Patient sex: M
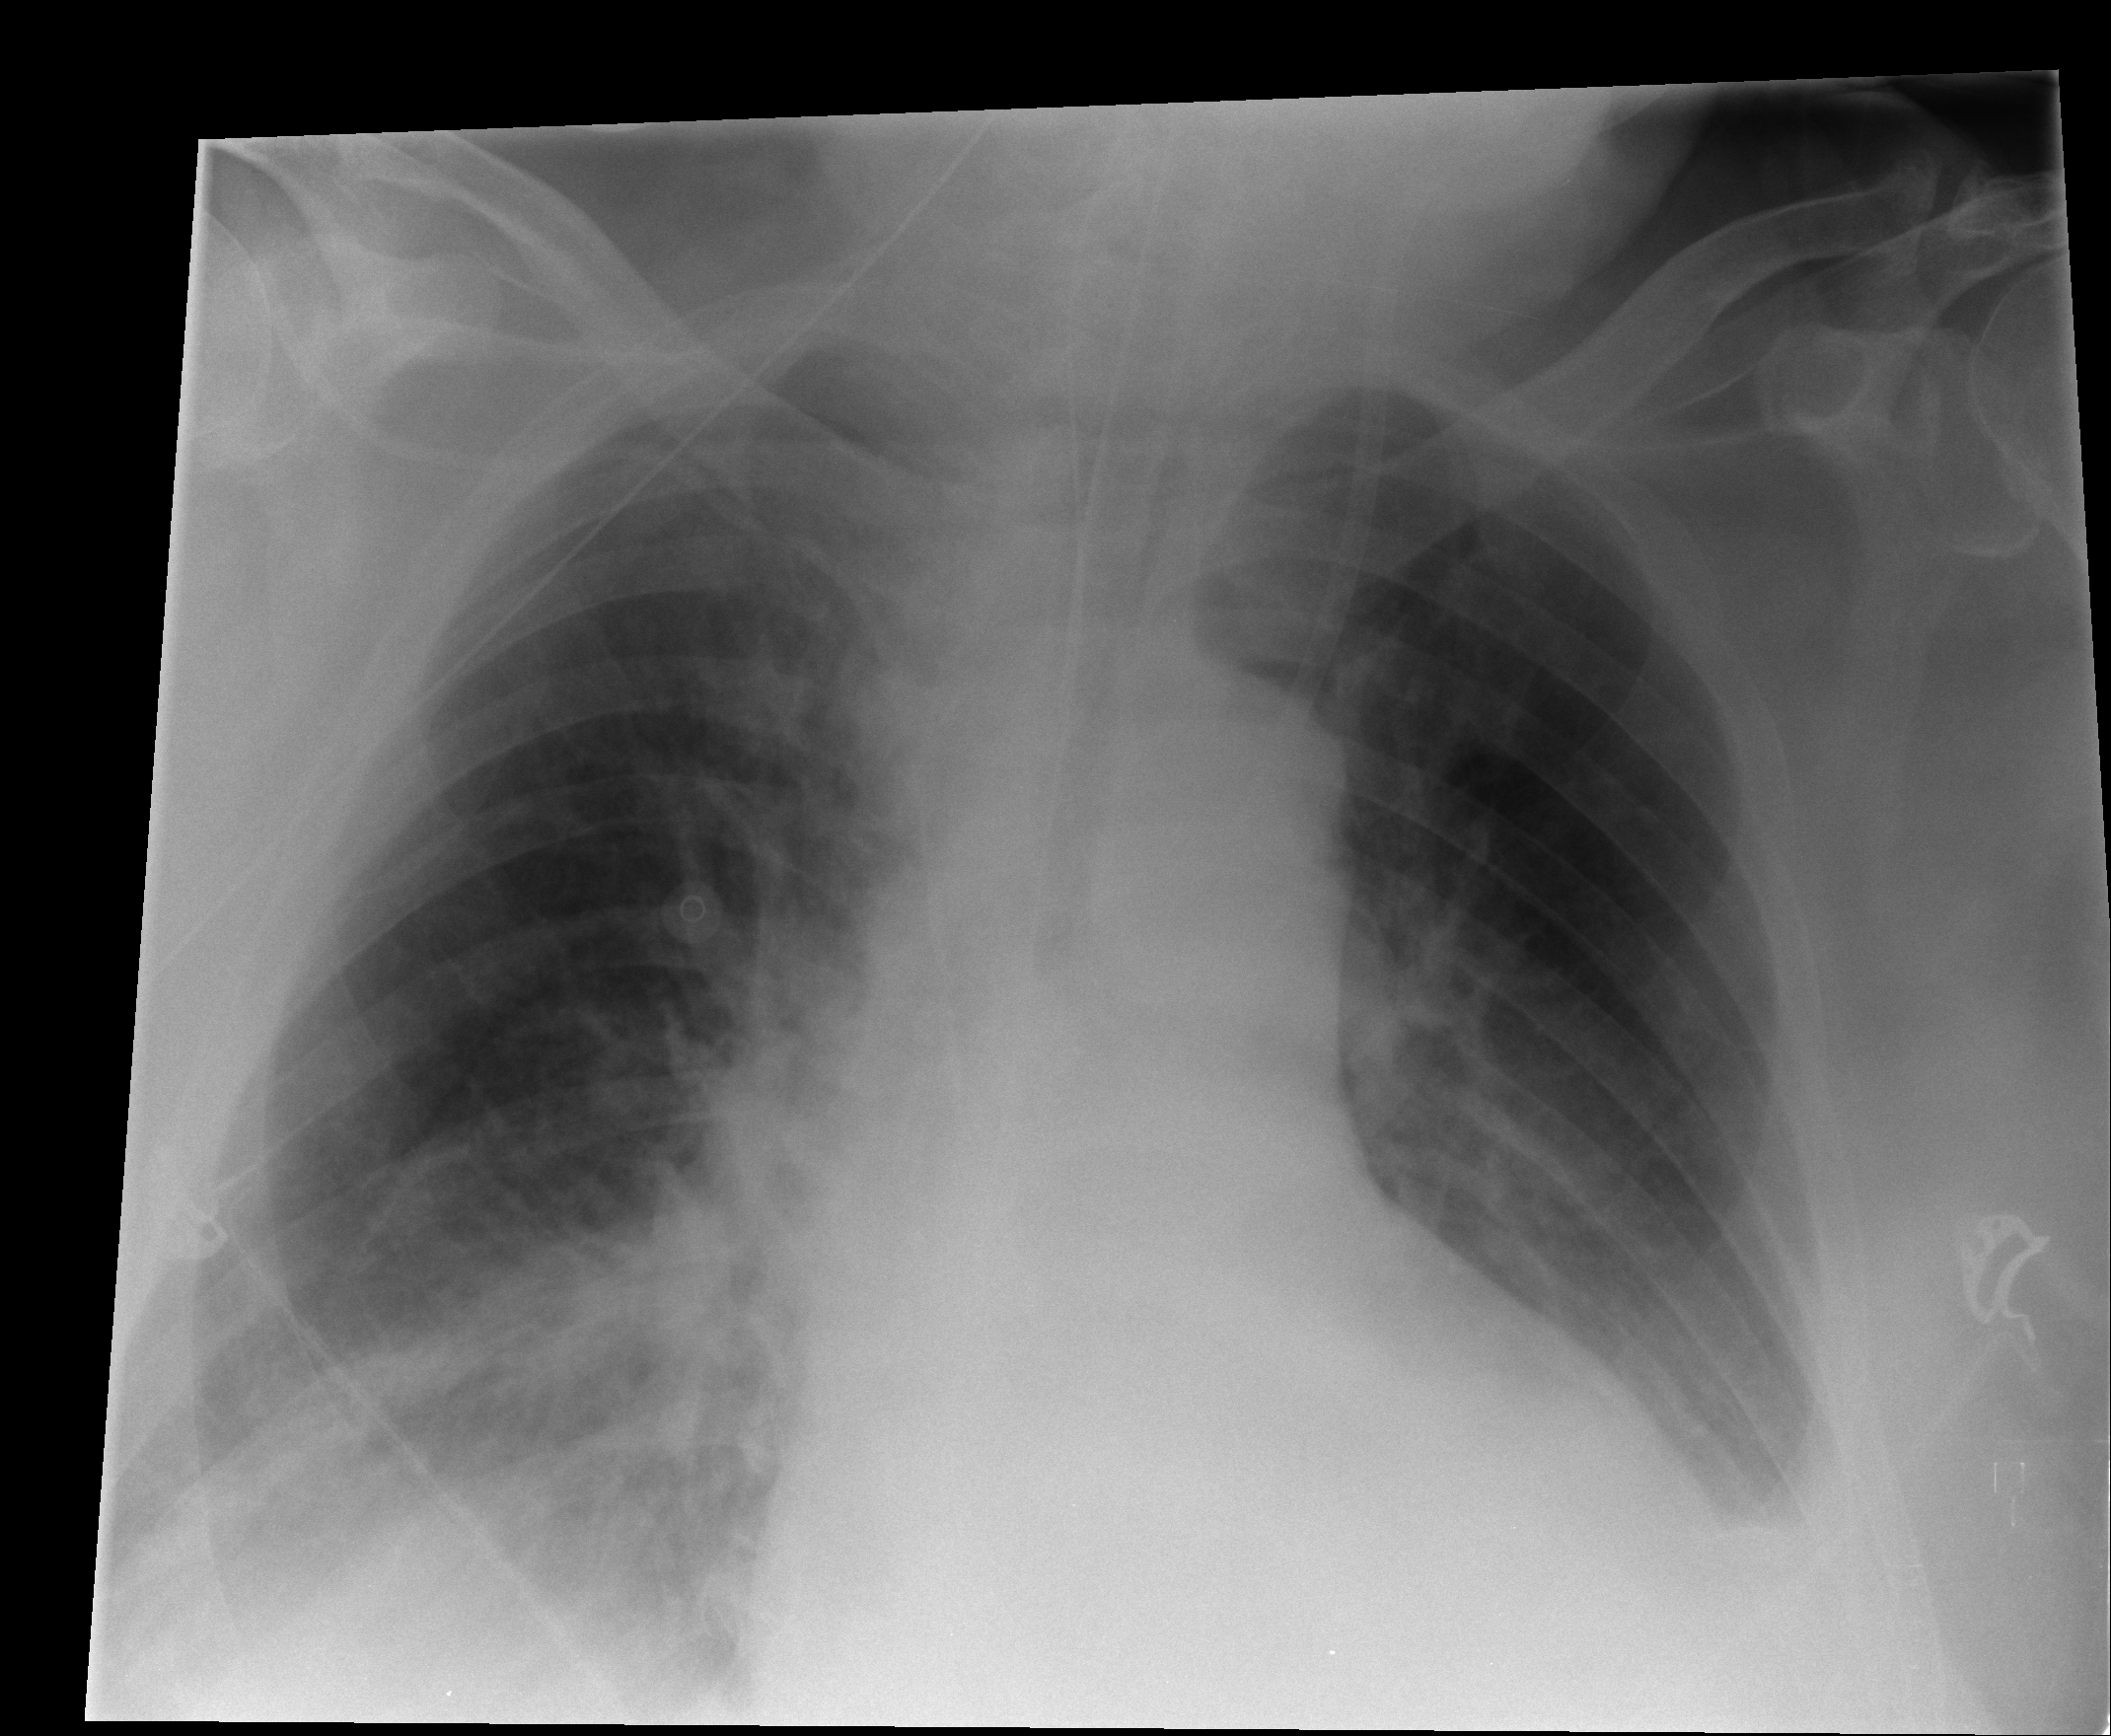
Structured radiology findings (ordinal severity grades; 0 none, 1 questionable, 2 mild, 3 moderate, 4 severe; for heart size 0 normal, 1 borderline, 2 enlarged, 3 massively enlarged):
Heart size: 2
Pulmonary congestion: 3
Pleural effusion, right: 3
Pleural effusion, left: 3
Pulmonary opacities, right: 2
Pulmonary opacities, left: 0
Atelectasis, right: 2
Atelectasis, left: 2